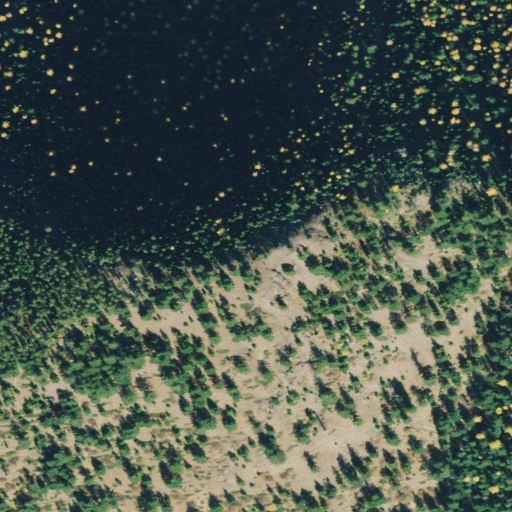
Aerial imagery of mountain in Montana named Stevens Peak containing evergreen forest and shrub